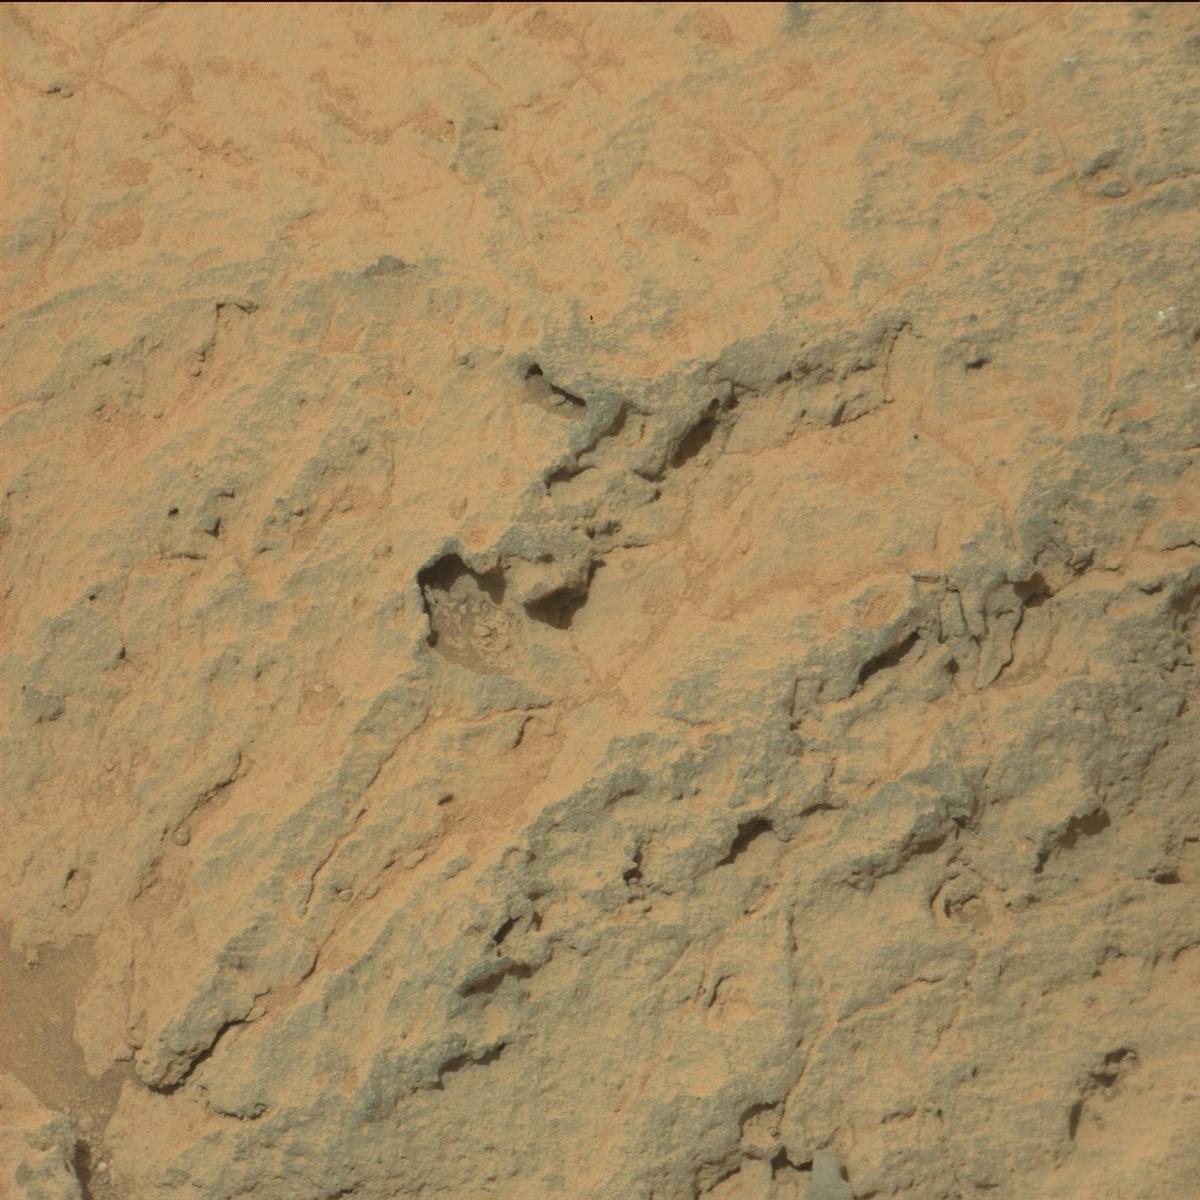
Terrain classes present: Bedrock, Sand / Soil